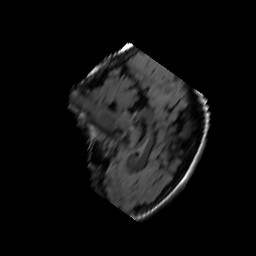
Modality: FLAIR
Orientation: sagittal
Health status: ill
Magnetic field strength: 3 T